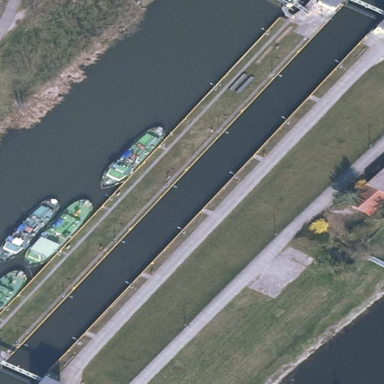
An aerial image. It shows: Lock on the water.